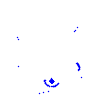
Particle: electron